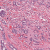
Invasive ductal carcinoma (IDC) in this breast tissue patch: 1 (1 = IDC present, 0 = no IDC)